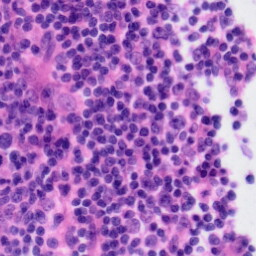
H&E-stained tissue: Tonsil